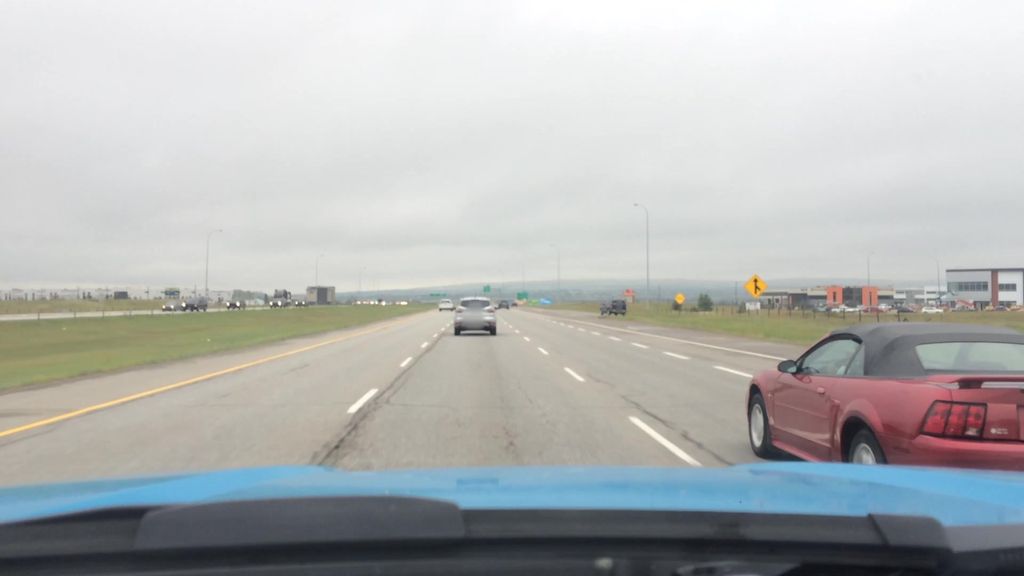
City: calgary